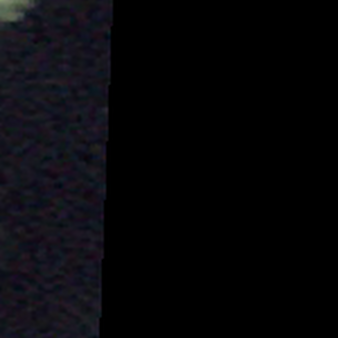
Label: other